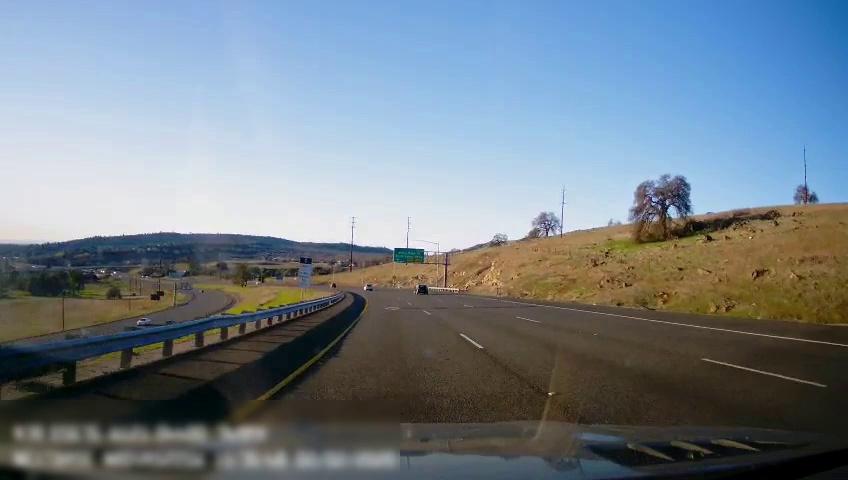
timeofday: Day
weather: Sunny
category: Drivable Space
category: Drivable Space
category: Vehicles | Car
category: Vehicles | Car
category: Vehicles | Car
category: Lanes | Current Lane
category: Lanes | Current Lane
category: Lanes | Alternate Lane
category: Lanes | Alternate Lane
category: Traffic | Signs